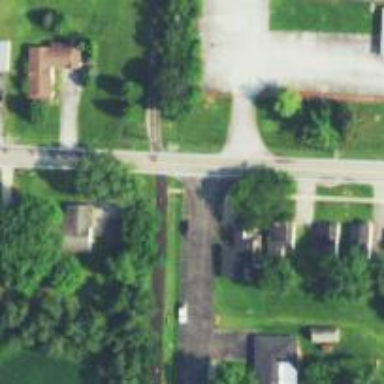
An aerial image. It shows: Asphalt footway with crossing.